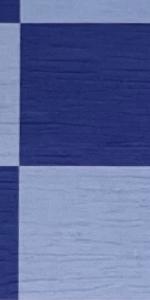
Label: Empty